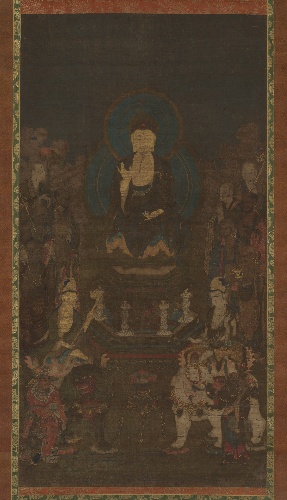
Title: 釈迦三尊十大弟子像|Shaka (Shakyamuni), the Historical Buddha, with Two Attendant Bodhisattvas and the Ten Great Disciples
Date: early 14th century
Object type: Hanging scroll
Classification: Paintings
Medium: Hanging scroll; ink, color, and gold on silk
Culture: Japan
Period: Kamakura period (1185–1333)
Dimensions: Image: 42 x 22 1/8 in. (106.7 x 56.2 cm)
Overall with mounting: 77 1/2 x 30 in. (196.9 x 76.2 cm)
Overall with knobs: 77 1/2 x 32 in. (196.9 x 81.3 cm)
Department: Asian Art
Credit line: Gift of Sue Cassidy Clark, in honor of Dr. Barbara Brennan Ford, 2009
Accession year: 2009
Repository: Metropolitan Museum of Art, New York, NY
Tags: Buddhism|Buddha|Elephants|Bodhisattvas